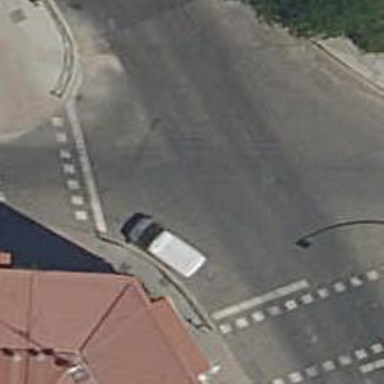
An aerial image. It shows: Road with traffic signals.